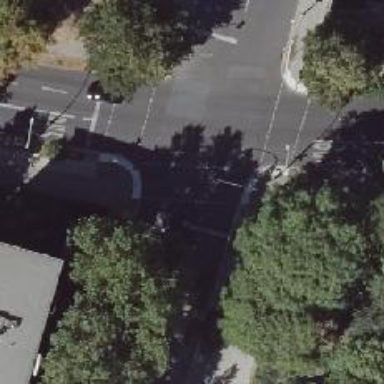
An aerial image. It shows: Footway crossing with traffic signals.